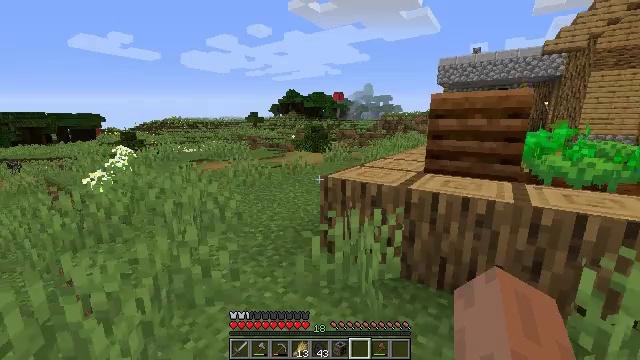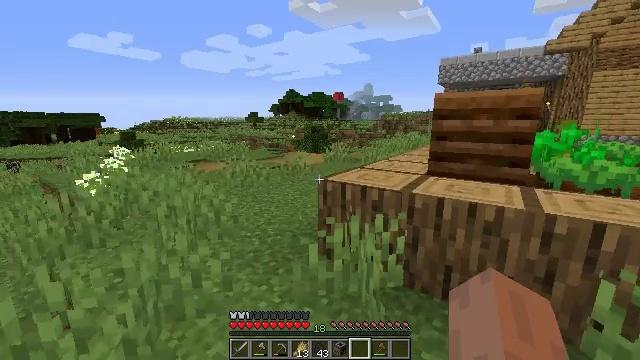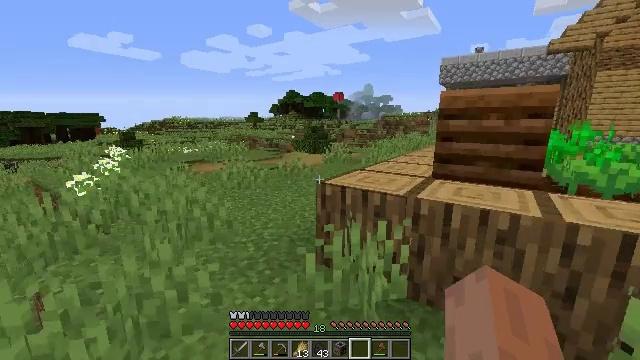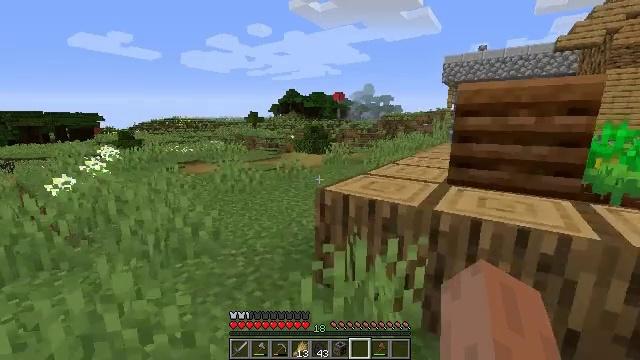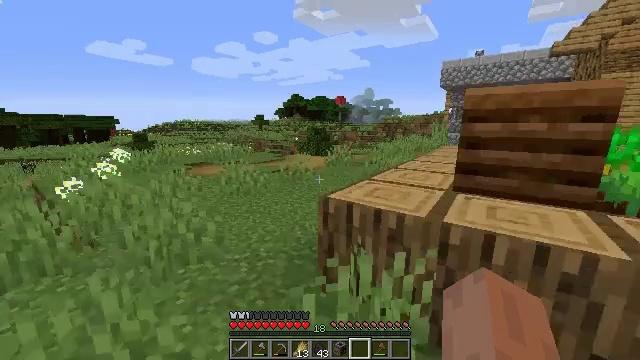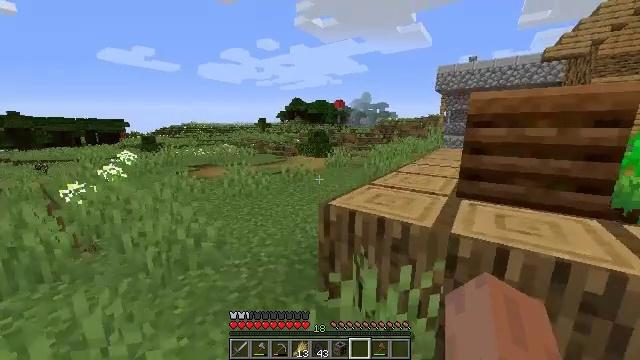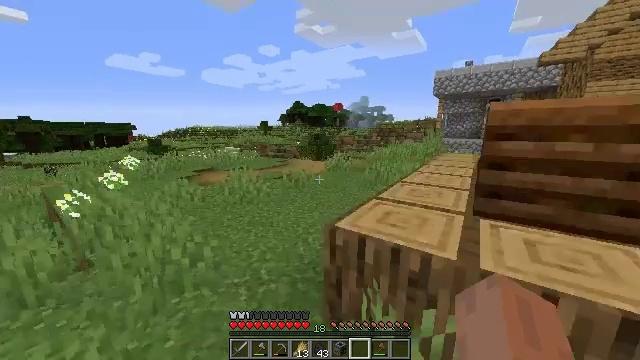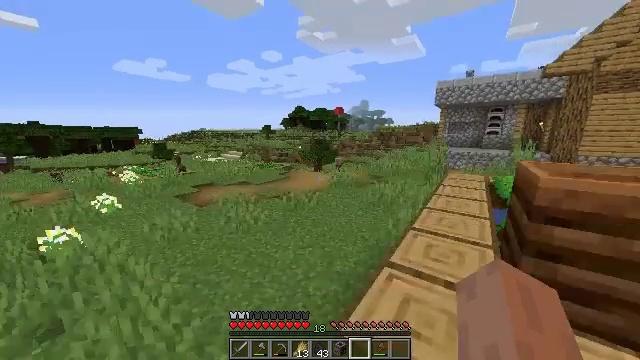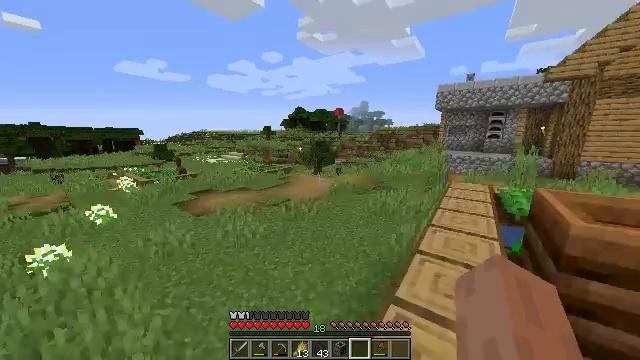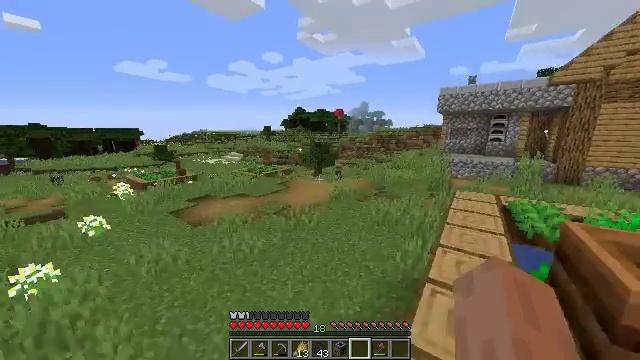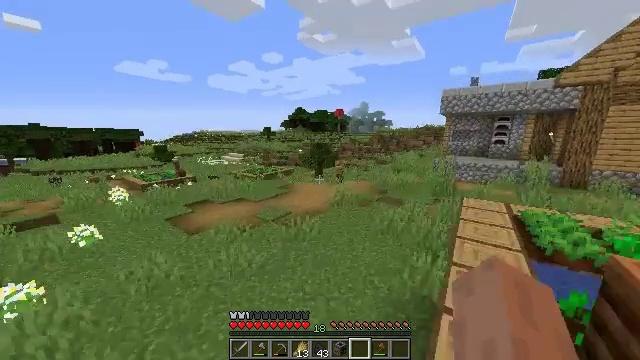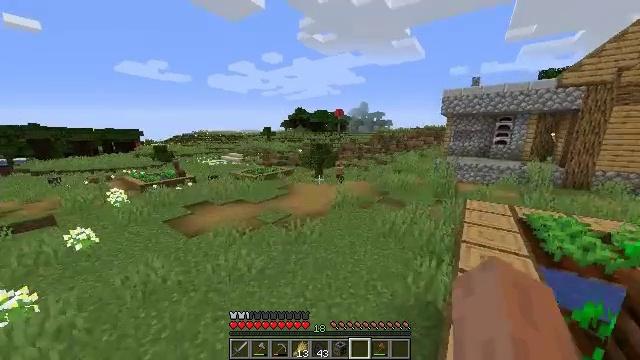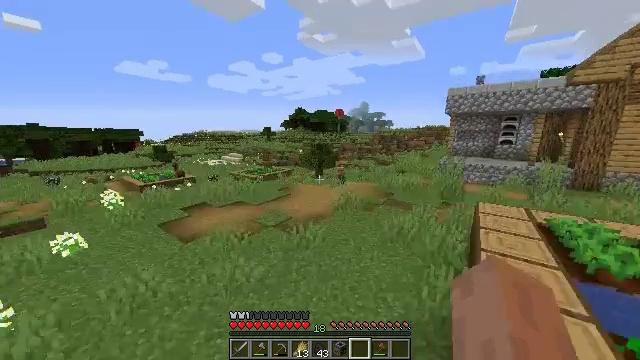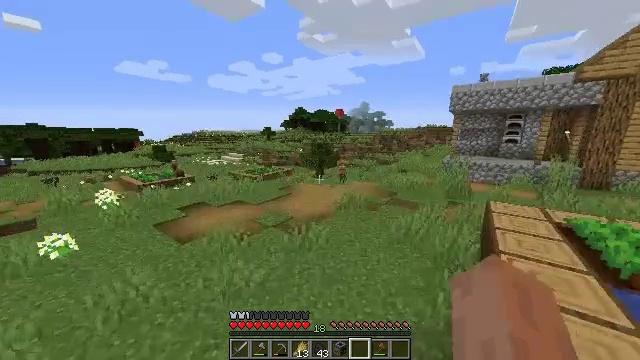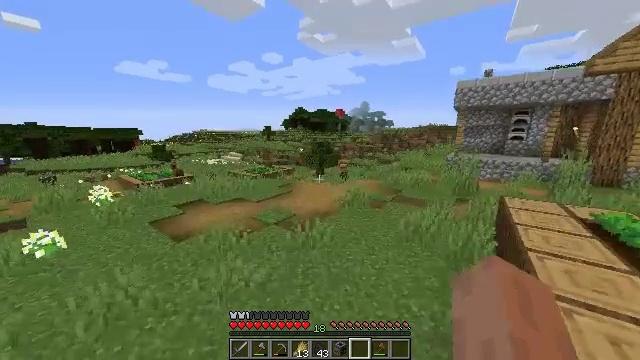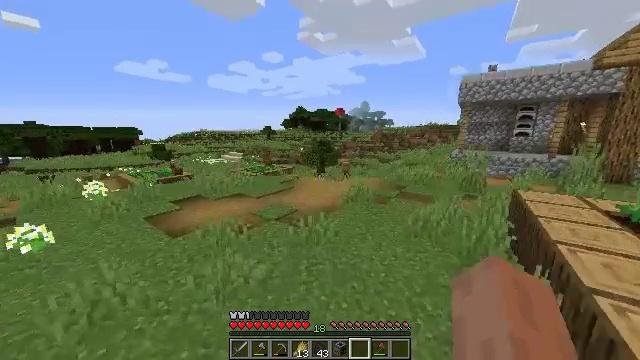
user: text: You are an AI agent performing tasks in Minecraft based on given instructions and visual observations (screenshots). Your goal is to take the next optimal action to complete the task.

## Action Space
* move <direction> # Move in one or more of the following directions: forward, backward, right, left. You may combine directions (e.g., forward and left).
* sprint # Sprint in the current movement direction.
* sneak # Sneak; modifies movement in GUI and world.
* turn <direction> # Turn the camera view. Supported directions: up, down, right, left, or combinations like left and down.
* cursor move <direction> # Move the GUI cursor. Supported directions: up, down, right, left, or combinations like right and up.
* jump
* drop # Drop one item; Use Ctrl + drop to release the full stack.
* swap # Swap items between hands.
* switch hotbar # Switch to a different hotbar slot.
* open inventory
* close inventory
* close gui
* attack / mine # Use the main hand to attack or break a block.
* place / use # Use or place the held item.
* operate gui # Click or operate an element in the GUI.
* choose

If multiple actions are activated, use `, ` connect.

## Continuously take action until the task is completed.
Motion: motion action
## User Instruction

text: Gather the grindstone to use later.
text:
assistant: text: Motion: move forward
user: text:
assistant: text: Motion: move forward
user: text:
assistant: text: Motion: move forward, sprint
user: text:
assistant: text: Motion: move forward, sprint
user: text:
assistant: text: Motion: move forward, sprint
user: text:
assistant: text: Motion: move forward, sprint, jump
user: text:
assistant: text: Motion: move forward, jump
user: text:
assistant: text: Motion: move forward and move left, jump
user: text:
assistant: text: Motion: move forward and move left, jump
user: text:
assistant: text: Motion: move forward and move left, jump
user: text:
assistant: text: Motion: move forward and move left, jump
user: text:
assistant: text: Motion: move forward and move left, jump
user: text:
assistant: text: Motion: move forward and move left, jump
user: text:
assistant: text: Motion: move forward and move left, jump
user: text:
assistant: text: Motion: move forward, jump
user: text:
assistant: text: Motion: move forward, turn left and down, jump
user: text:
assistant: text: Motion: move forward, turn left and down, jump
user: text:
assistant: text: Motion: move forward, turn left and down, jump
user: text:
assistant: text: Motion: move forward, turn left, jump
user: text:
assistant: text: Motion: move forward, jump
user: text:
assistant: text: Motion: move forward, jump
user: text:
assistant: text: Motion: move forward, jump
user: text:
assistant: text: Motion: move forward, jump
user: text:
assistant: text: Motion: move forward, jump
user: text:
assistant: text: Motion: move forward, jump
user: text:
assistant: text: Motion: move forward, jump
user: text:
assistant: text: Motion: move forward, jump
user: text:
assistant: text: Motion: move forward, turn left, jump
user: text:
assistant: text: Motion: move forward, turn left, jump
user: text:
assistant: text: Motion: move forward, turn left, jump